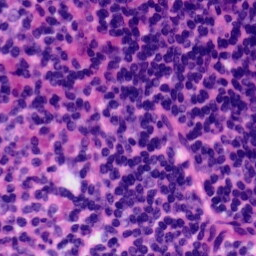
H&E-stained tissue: Tonsil